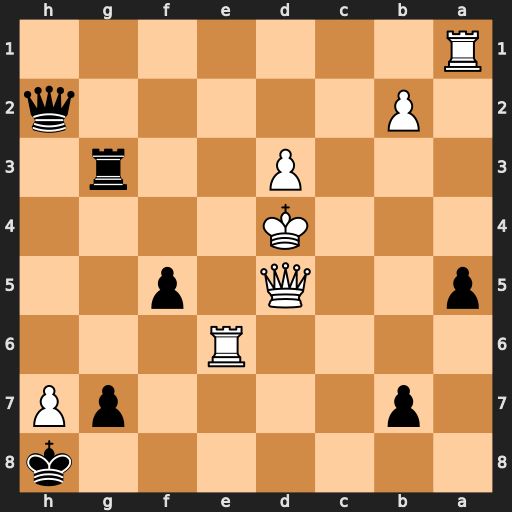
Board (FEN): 7k/1p4pP/4R3/p2Q1p2/3K4/3P2r1/1P5q/R7
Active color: b
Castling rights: -
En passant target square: -
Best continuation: Qxb2+ Kc5 Qb4#